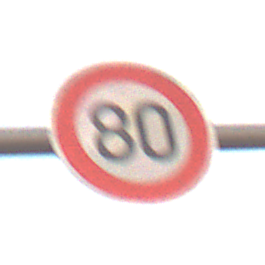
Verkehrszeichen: Geschwindigkeit80
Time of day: SunriseSunset
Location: Outdoor (Nature)
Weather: PartlyCloudy
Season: NotSpecified
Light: Natural